Question: I am using to print reports on the browser. I have many formats to export the report to but mainly I am concern with my HTML. I am using the following code to export my report to HTML:
'''
JRExporter exporter = null;
exporter = new JRHtmlExporter();
exporter.setParameter(JRExporterParameter.JASPER_PRINT, jasperPrint);
exporter.setParameter(JRExporterParameter.OUTPUT_STREAM, ouputStream);
exporter.exportReport();
'''
This code is printing the output as following('images' even when there are none in my jrxml file):

As showed me that JRExporter is deprecated, I did some research and found that now we use 'Exporter' to export. I am trying to use Exporter in my code to remove this error but can't find anyway I can write my jasperPrint file to the output Stream.
New code:
'''
Exporter exporter = null;
exporter = new HtmlExporter();
'''
> <URL>
some of my code in jrxml is as follows for reference:
'''
<title>
<band height="79" splitType="Stretch">
<staticText>
<reportElement x="219" y="28" width="194" height="40" uuid="44028360-543f-4352-a028-9e262bb24347"/>
<textElement>
<font size="24"/>
</textElement>
<text><![CDATA[Project Report]]></text>
</staticText>
</band>
</title>
<columnHeader>
<band height="61" splitType="Stretch">
<staticText>
<reportElement x="119" y="41" width="100" height="20" uuid="1f6ca9e9-92d5-41e5-9e8d-cd6ede8bfa25"/>
<text><![CDATA[Project Status]]></text>
</staticText>
<staticText>
<reportElement x="0" y="41" width="100" height="20" uuid="6059b496-7ff9-4156-836b-f91436b8e79c"/>
<text><![CDATA[Aldon Number]]></text>
</staticText>
</band>
</columnHeader>
'''
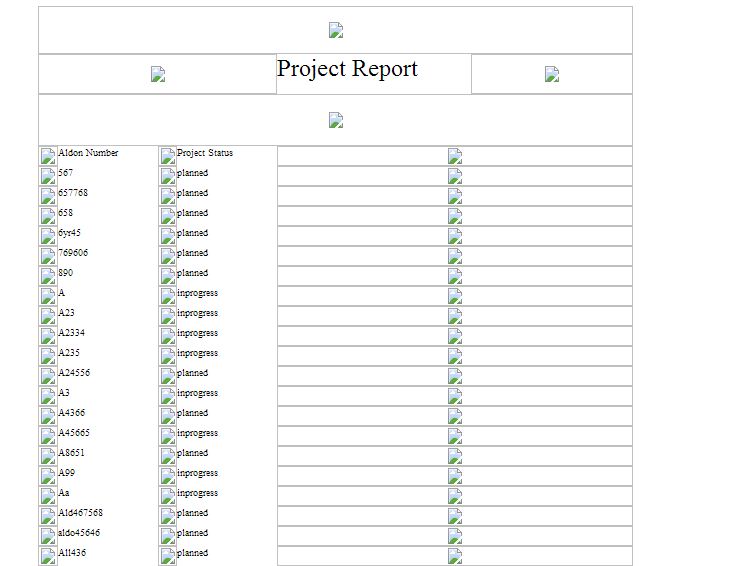
Answer: First of all dont use 'JRHtmlExporter()'. It's deprecated. I got images when I was using 'HtmlExporter()'. Then I started using the following statements:
'''
import net.sf.jasperreports.engine.export.HtmlExporter;
// ...
HtmlExporter exporter = new HtmlExporter();
'''
My coding for HTML is
'''
HtmlExporter exporter = new HtmlExporter();
exporter.setParameter(JRExporterParameter.JASPER_PRINT, jasperPrint);
exporter.setParameter(JRExporterParameter.OUTPUT_STREAM, outputStream);
exporter.exportReport();
'''